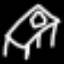
Label: bed